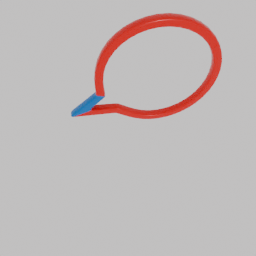
Label: decoration